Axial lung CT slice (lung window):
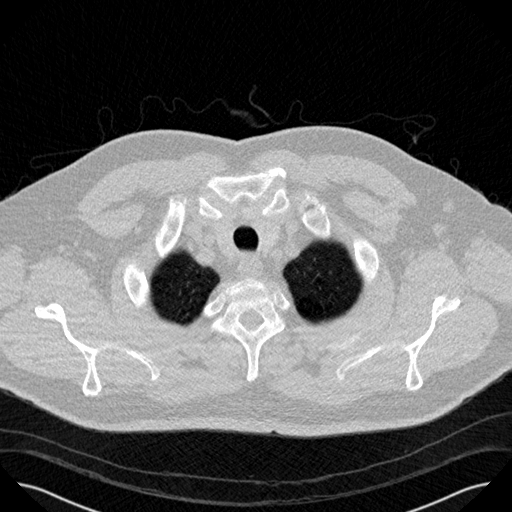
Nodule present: no